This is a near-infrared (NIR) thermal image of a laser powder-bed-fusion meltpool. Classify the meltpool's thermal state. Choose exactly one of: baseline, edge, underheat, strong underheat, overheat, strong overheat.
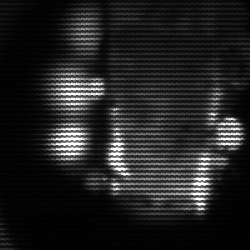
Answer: strong underheat